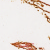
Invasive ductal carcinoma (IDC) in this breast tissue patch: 0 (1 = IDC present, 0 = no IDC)